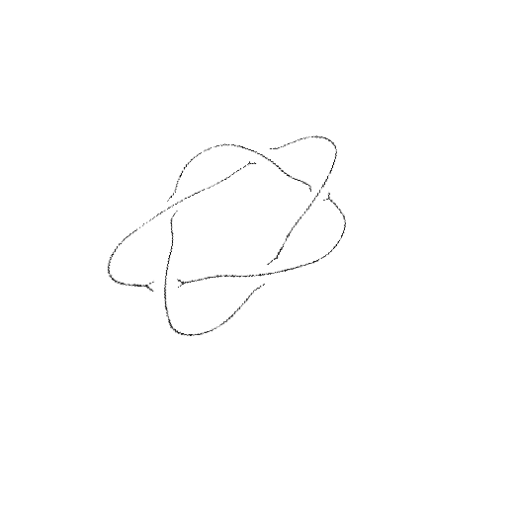
Crossing number: 5